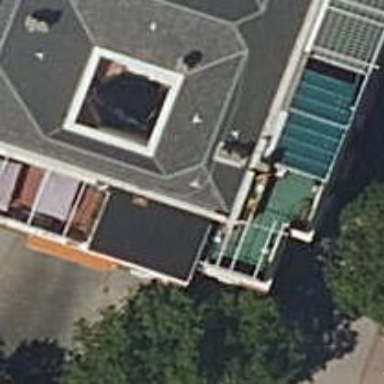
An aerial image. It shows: Restaurant.